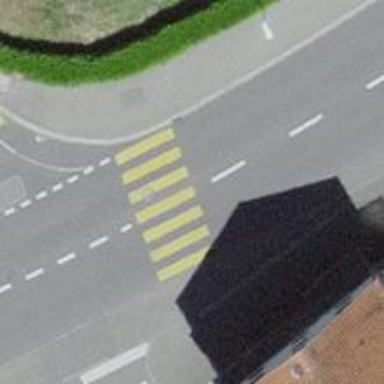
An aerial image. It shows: Uncontrolled zebra crossing.